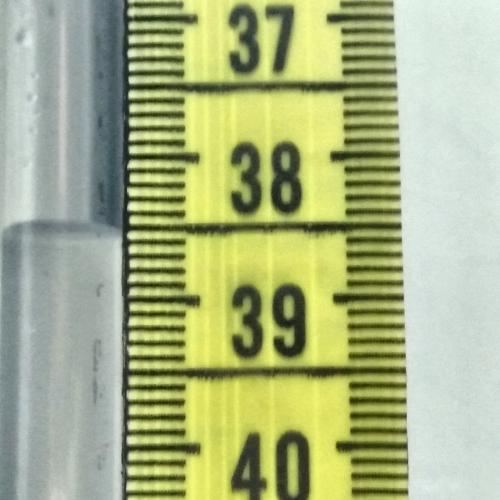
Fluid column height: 38.5 cm